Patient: sex M, age 71
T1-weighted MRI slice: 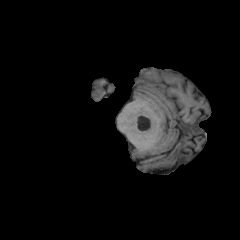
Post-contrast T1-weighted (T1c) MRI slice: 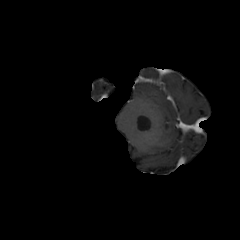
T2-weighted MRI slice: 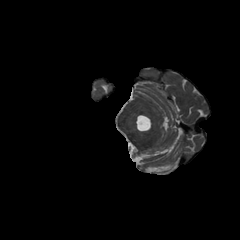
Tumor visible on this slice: no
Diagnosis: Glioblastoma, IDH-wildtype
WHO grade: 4